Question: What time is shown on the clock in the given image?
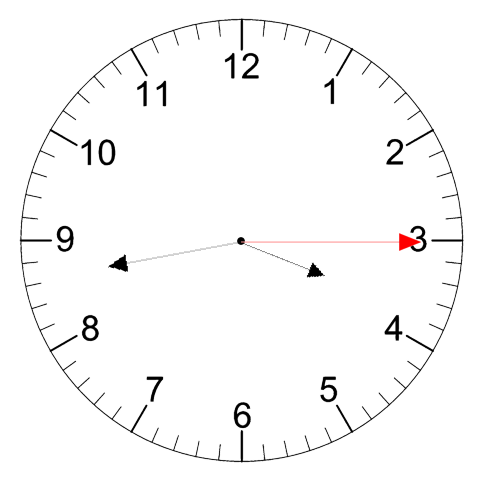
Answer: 03:43:15